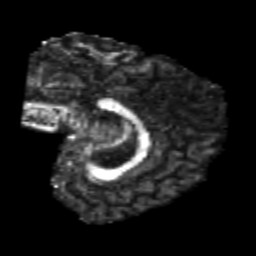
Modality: FA
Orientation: sagittal
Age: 23
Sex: male
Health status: healthy
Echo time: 0.074 s